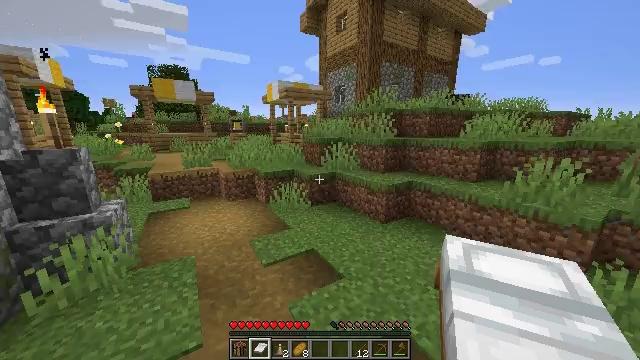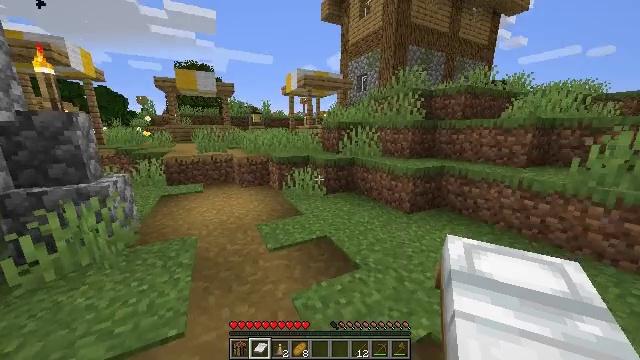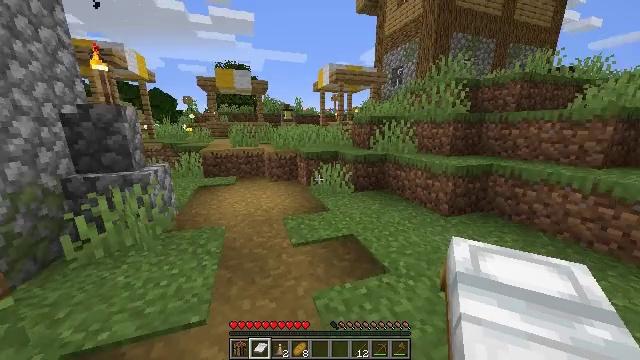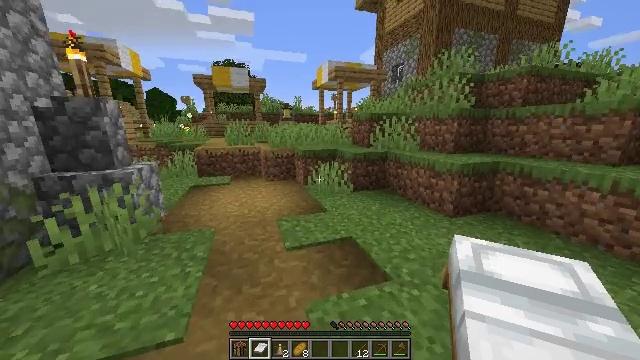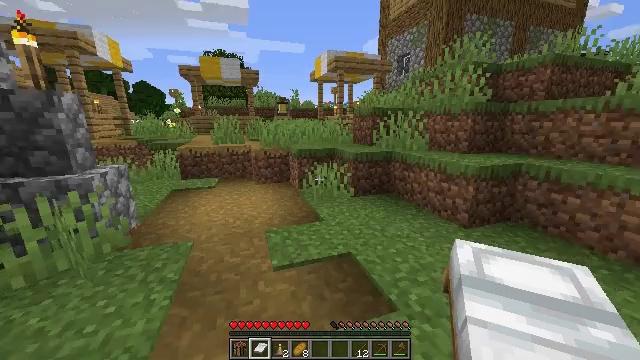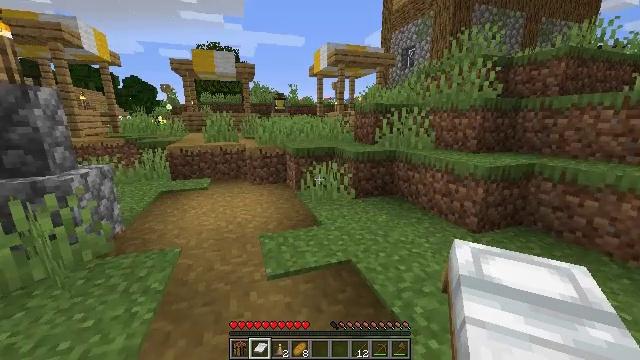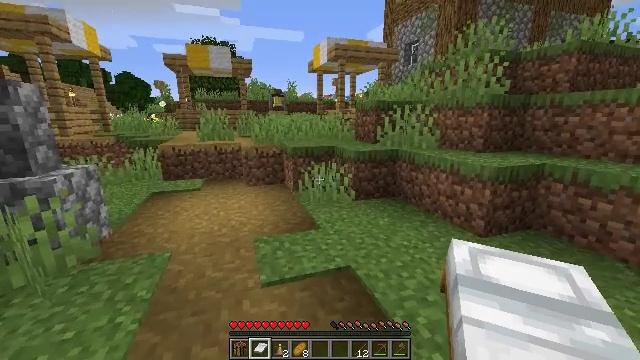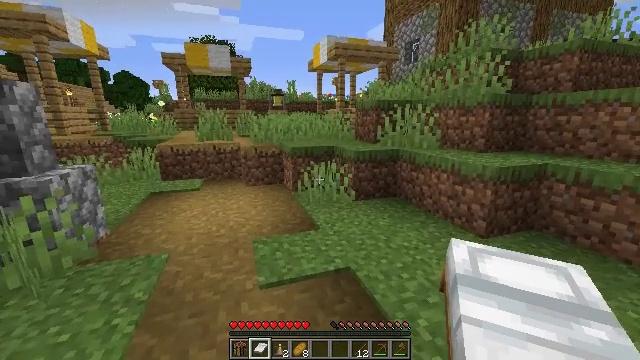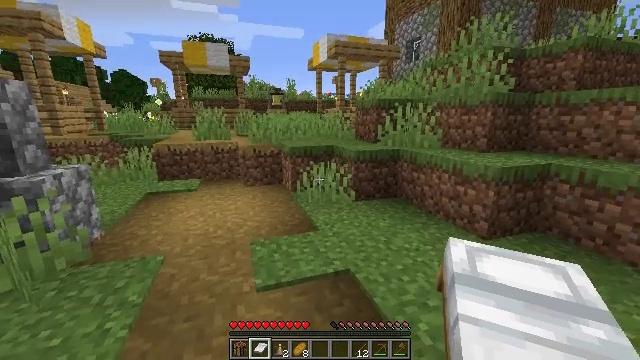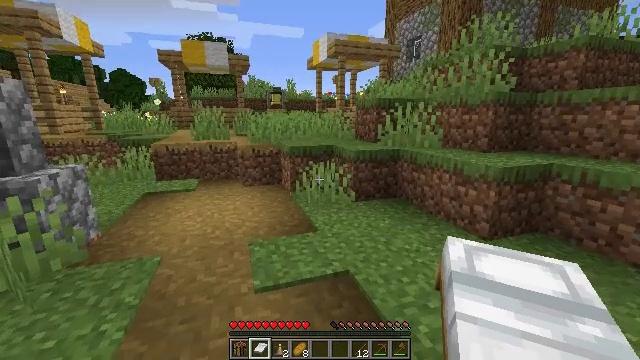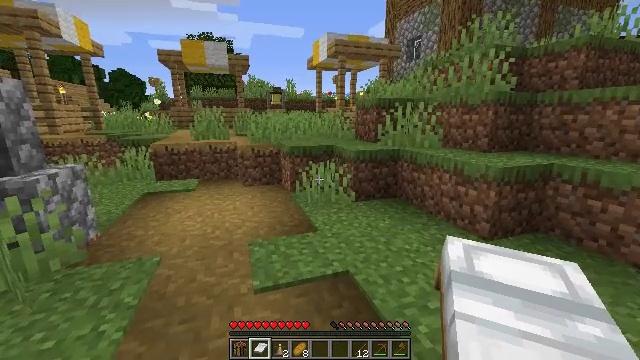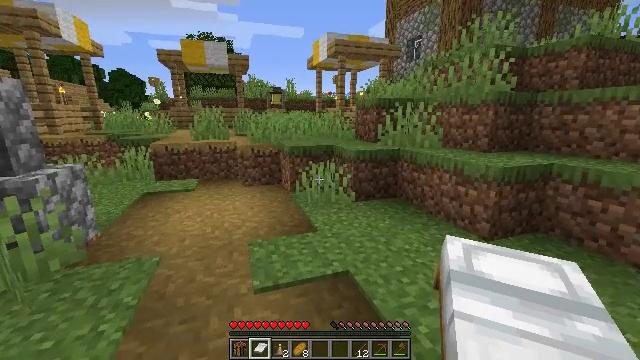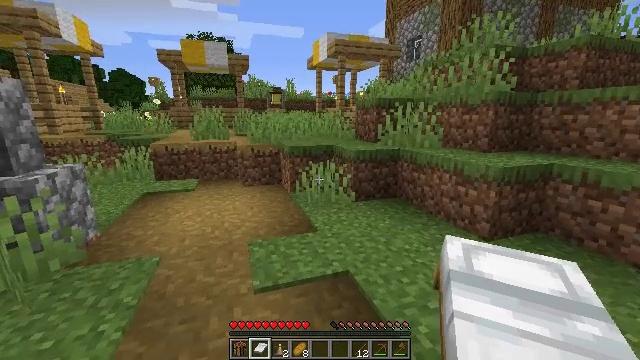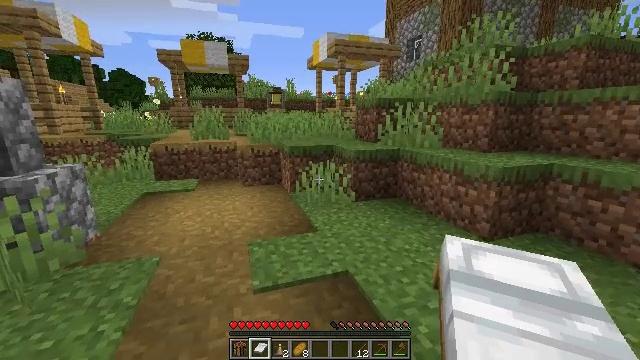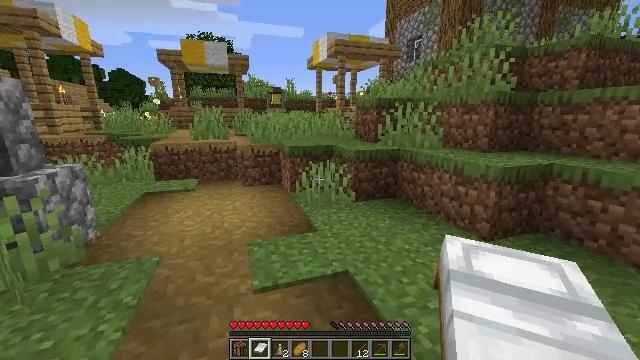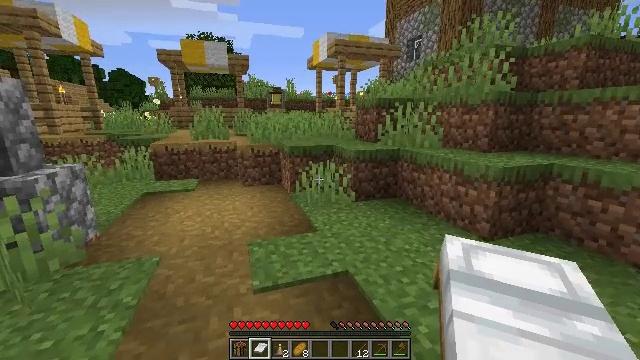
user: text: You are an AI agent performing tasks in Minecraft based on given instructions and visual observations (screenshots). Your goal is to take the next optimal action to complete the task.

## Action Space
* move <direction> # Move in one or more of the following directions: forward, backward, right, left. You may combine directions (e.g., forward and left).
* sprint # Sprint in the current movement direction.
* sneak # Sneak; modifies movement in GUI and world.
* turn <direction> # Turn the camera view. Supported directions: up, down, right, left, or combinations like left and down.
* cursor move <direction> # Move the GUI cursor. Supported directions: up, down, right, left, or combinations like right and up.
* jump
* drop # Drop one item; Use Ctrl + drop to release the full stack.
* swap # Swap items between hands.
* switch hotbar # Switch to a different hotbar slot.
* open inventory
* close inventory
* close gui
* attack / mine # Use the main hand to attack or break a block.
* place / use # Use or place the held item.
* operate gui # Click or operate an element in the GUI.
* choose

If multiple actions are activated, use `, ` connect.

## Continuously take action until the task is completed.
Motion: motion action
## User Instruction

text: Gather hay blocks from the farm.
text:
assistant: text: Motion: move forward
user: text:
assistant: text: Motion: move forward and move left, turn left
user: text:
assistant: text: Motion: no_op
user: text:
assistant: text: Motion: no_op
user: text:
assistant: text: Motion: no_op
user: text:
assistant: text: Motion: no_op
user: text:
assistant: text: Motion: no_op
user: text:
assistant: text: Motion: no_op
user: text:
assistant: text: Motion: no_op
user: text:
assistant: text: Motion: no_op
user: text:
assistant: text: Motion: no_op
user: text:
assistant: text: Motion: no_op
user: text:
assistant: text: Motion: no_op
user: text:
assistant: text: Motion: no_op
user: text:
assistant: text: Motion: no_op
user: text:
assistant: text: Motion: no_op
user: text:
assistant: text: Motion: no_op
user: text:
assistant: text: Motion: no_op
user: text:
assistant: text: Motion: no_op
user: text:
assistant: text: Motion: no_op
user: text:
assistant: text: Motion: no_op
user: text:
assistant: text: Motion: turn left
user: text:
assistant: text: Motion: turn left
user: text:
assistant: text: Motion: move forward, turn left
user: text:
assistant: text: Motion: move forward, turn left
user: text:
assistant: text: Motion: move forward
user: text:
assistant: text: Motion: move forward
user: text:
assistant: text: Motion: move forward, sprint
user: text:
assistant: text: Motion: move forward, sprint
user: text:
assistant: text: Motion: move forward, sprint